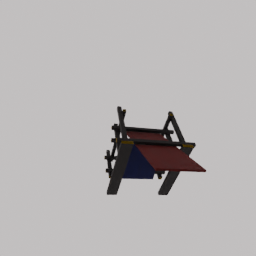
Label: furniture